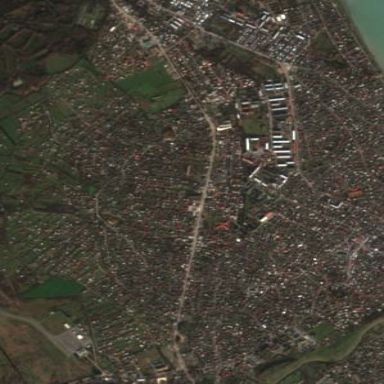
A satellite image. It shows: Residential area located within the city.